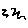
Label: zigzag